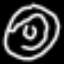
Label: donut